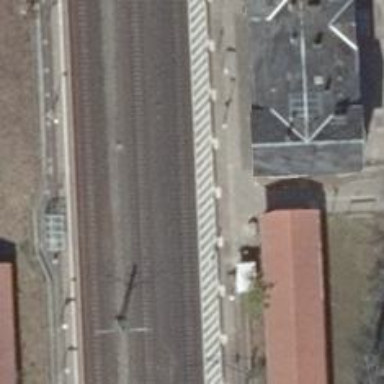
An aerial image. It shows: Platform for public transport and railway services.